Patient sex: M
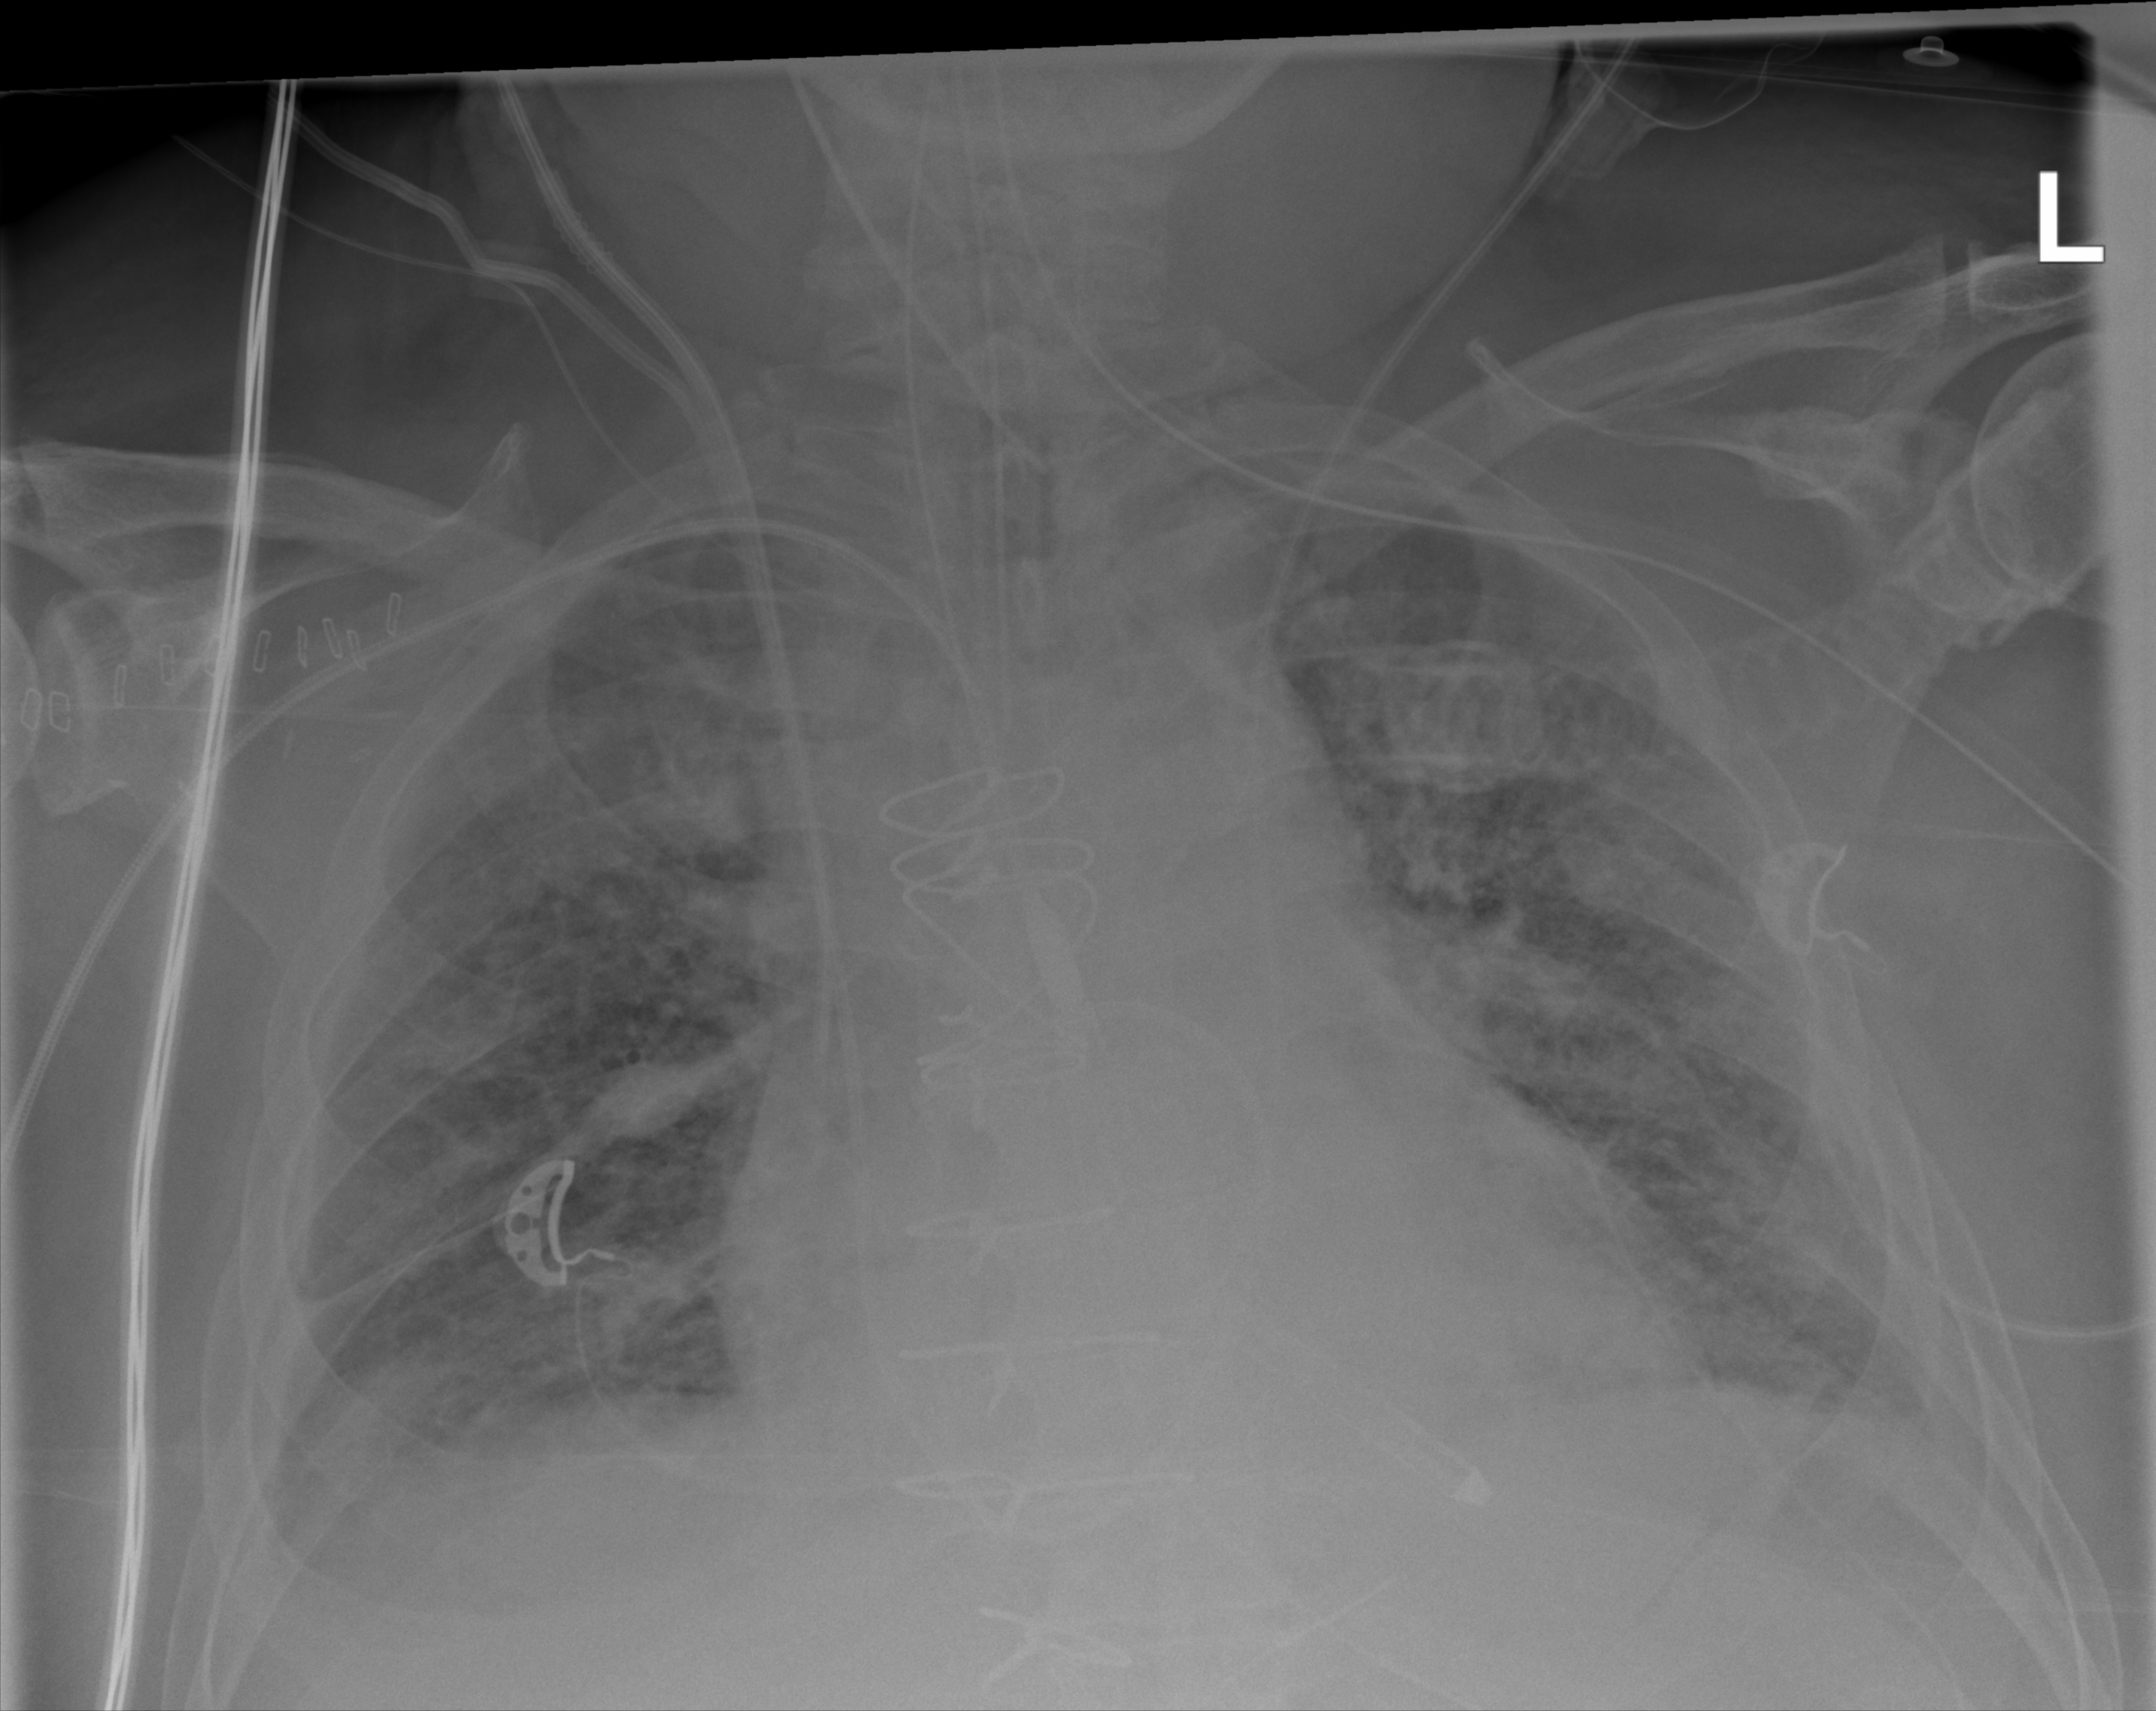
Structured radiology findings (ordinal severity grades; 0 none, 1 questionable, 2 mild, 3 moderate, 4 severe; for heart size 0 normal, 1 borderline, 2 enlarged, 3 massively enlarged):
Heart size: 2
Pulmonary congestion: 3
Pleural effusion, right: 2
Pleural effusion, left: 0
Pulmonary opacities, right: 3
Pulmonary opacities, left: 3
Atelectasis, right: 3
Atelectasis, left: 2